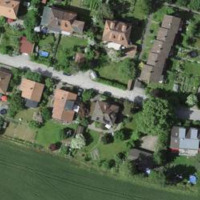
EUNIS habitat code: 55
Species observed at this site:
Narcissus pseudonarcissus
Lamium galeobdolon
Prunus padus